Aerial crown-view tile of a tropical tree (Barro Colorado Island, Panama), acquired 20241014:
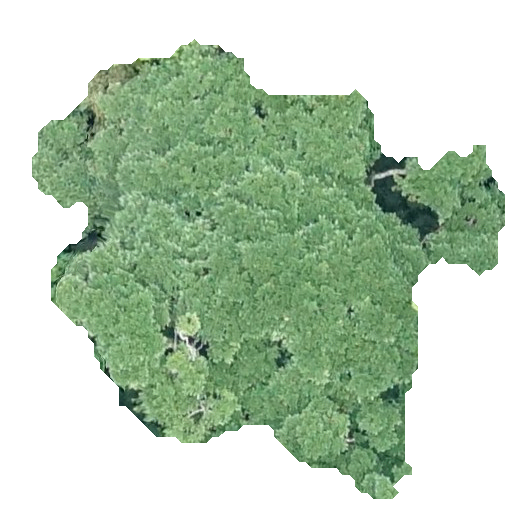
Species: Ficus insipida
GBIF accepted scientific name: Ficus insipida
Crown area: 203.132 m²